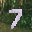
Label: 7